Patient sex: F
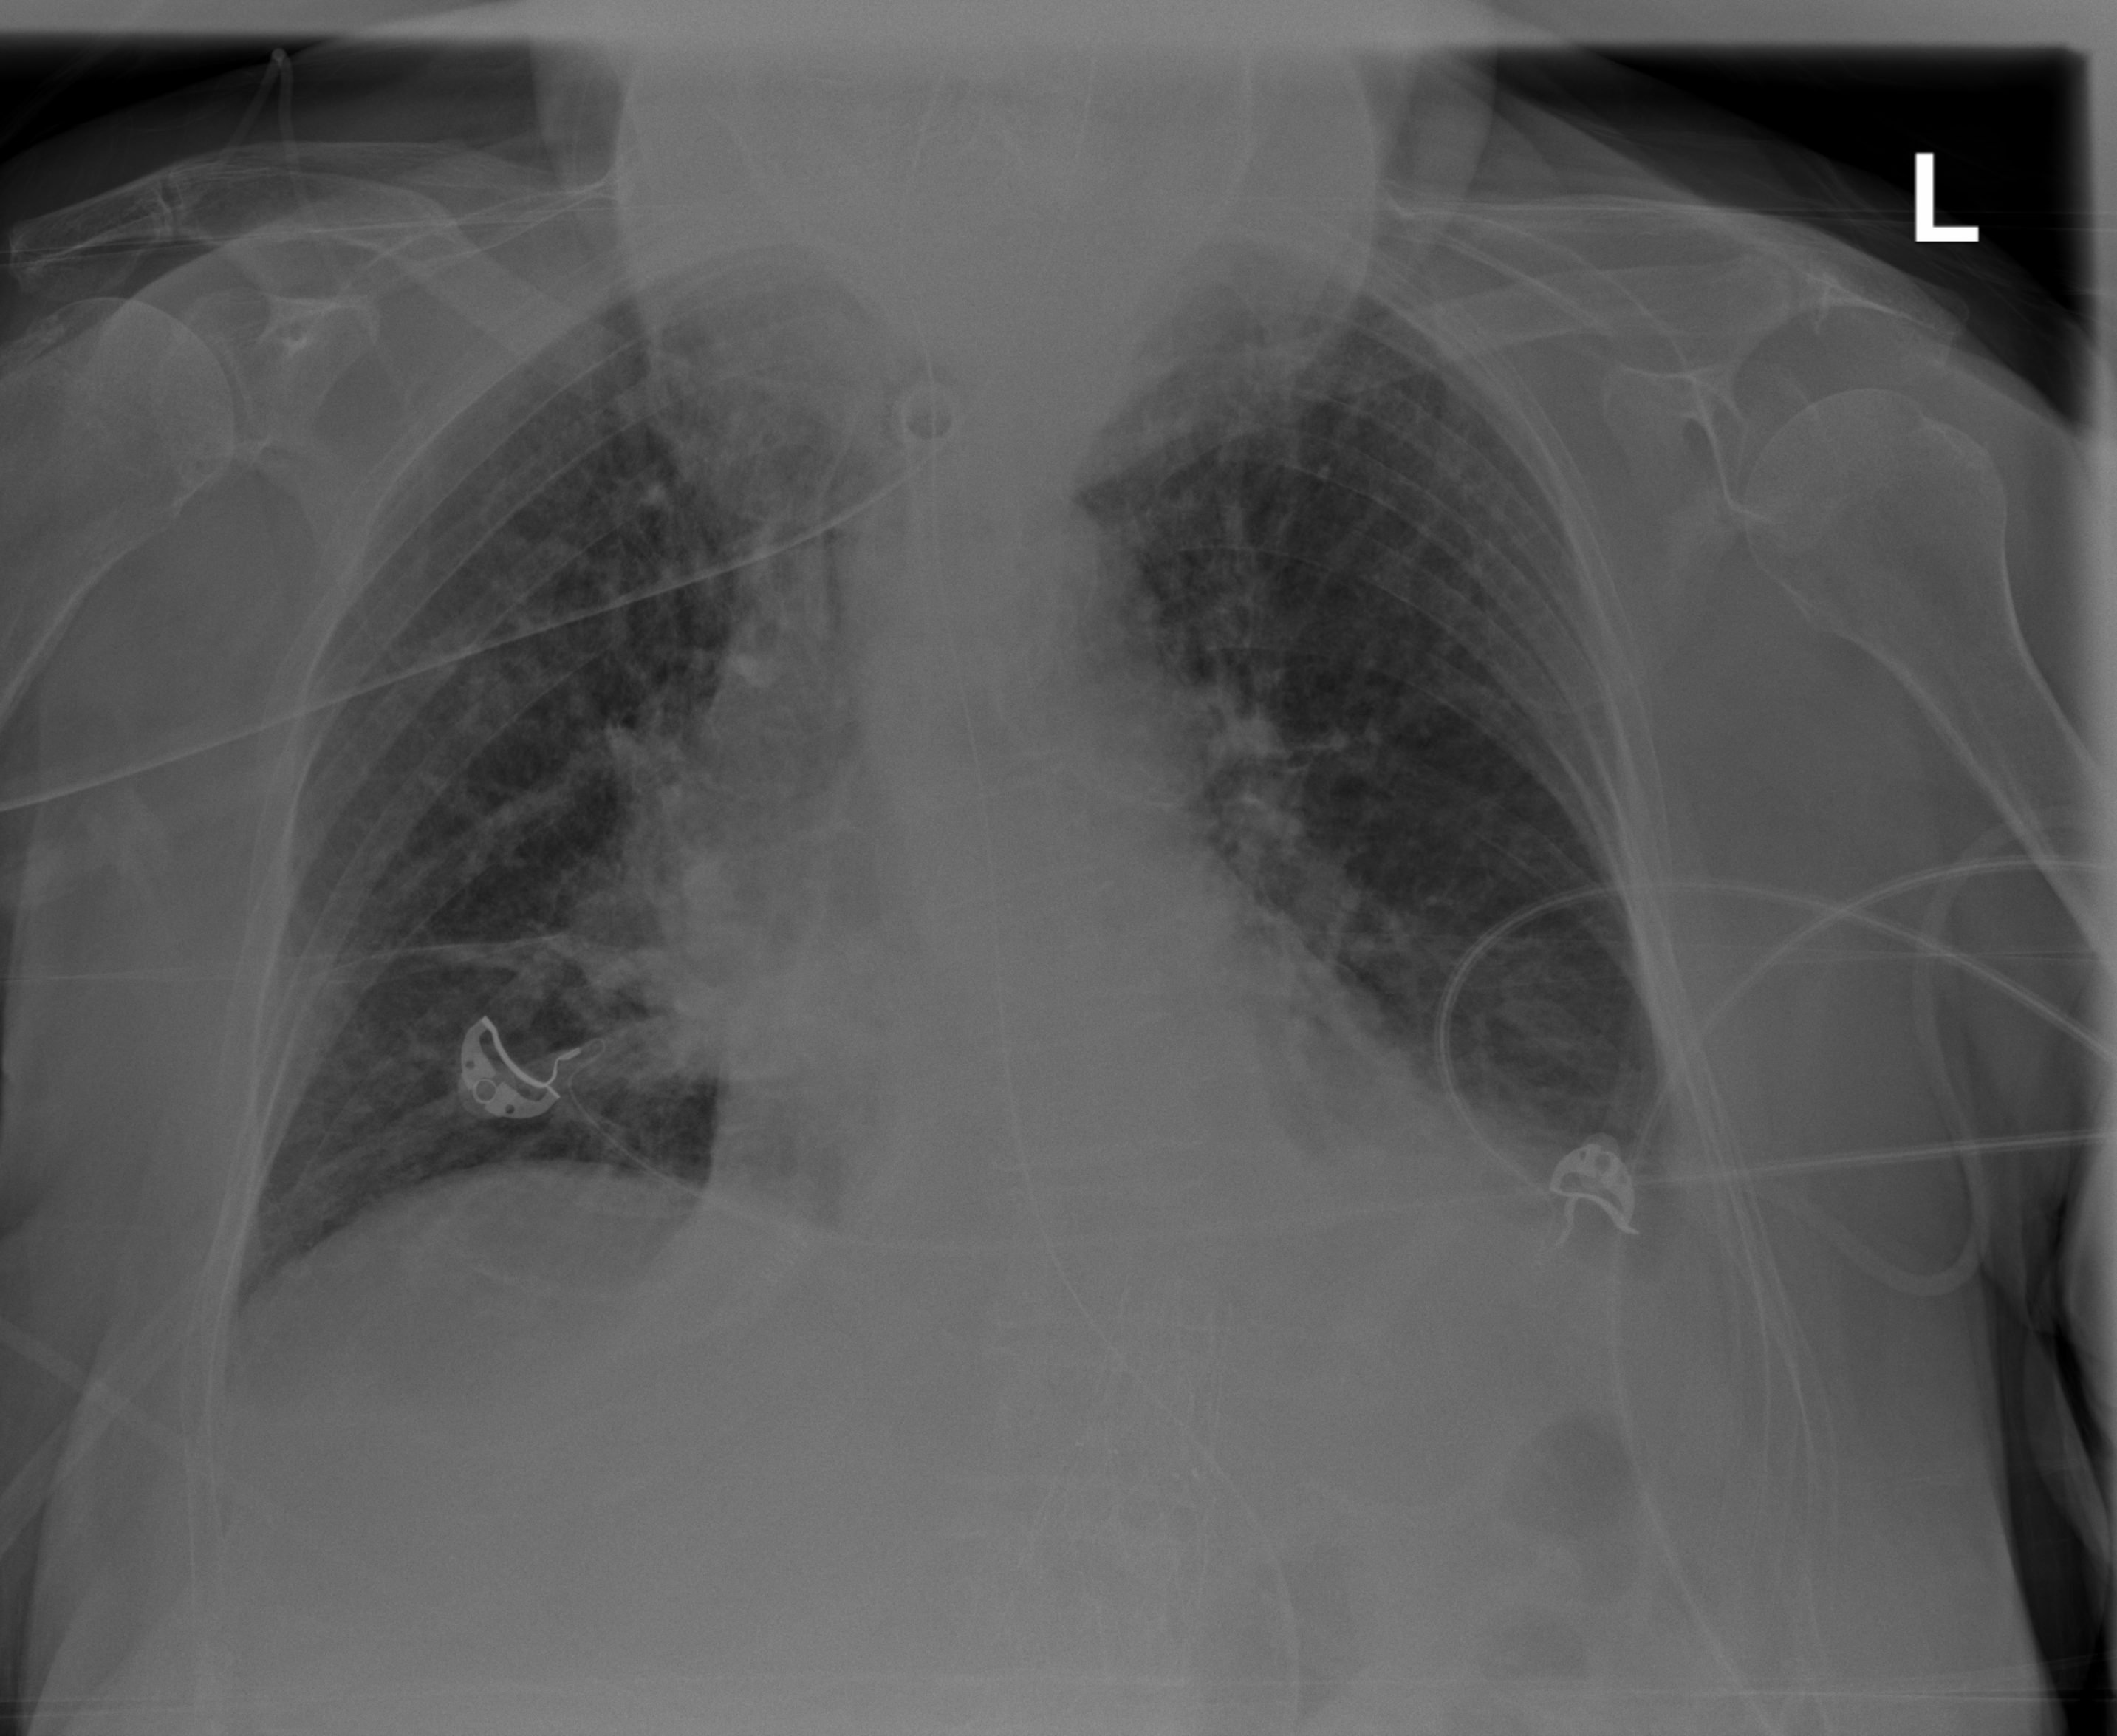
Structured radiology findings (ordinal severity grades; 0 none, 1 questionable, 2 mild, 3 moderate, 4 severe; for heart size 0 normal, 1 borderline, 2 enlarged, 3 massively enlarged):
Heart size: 0
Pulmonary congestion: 2
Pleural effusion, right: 2
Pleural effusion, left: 2
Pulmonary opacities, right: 0
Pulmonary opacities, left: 0
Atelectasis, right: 2
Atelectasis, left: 2